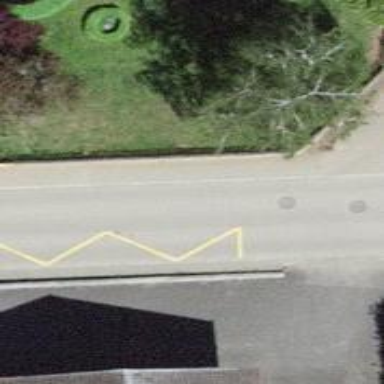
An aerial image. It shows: Public transport stop position.